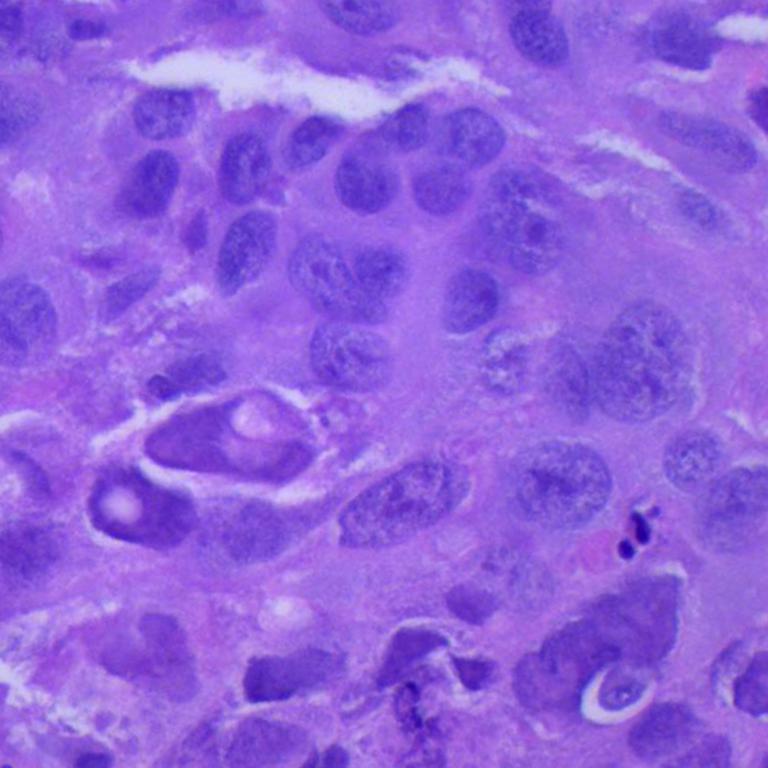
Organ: lung
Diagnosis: squamous carcinomas